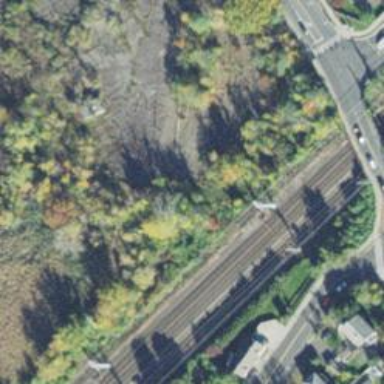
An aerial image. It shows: Abandoned railway spur.